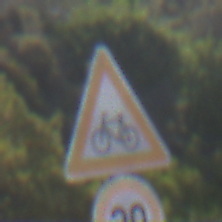
Verkehrszeichen: RadverkehrRechts
Zusatzzeichen unten: Geschwindigkeit30
Umgebung: Outdoor, Nature
Tageszeit: MorningAfternoon
Wetter: Clear
Licht: Natural
Jahreszeit: NotSpecified
Kontrast: HighContrast